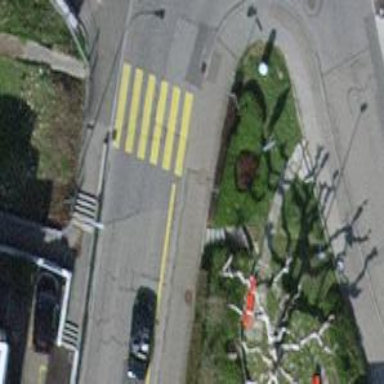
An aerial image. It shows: Red bench.